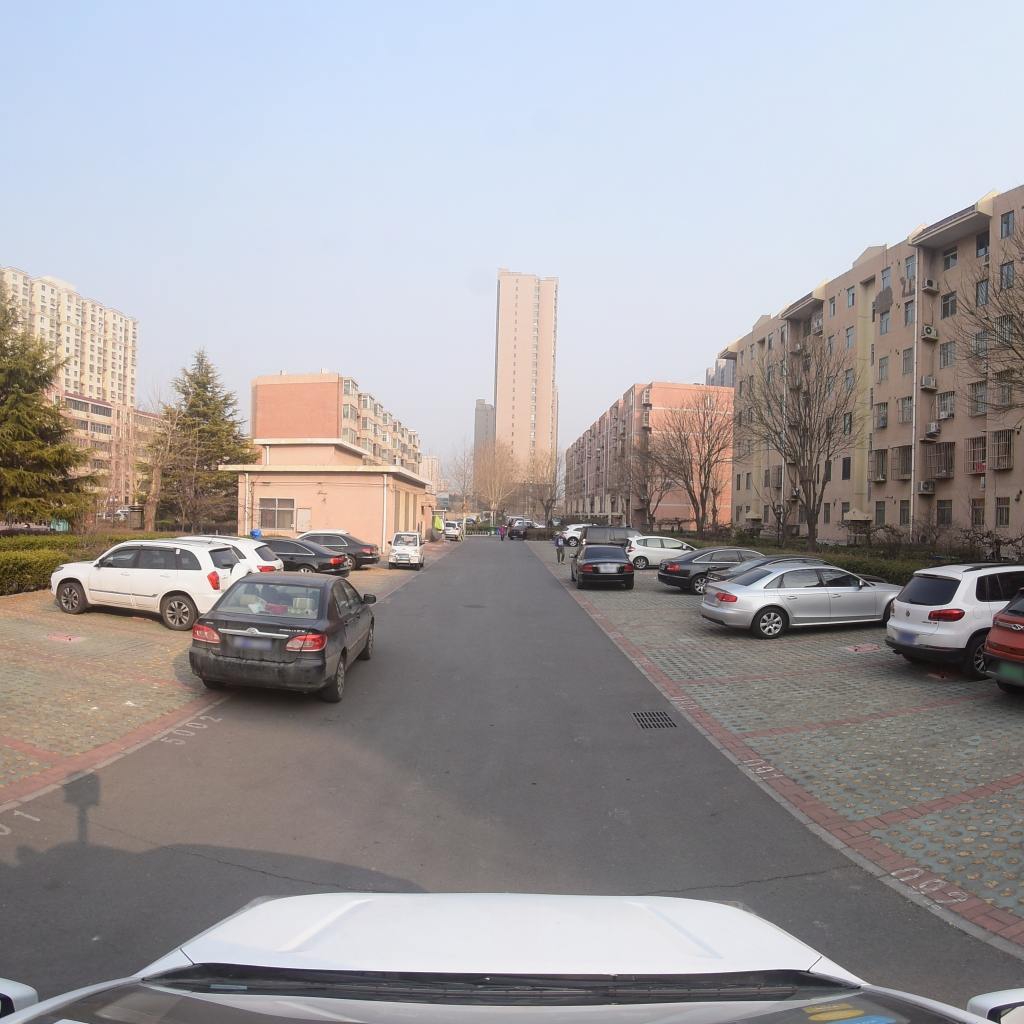
Region: Fengtai
Road damage annotations: transverse crack, transverse crack